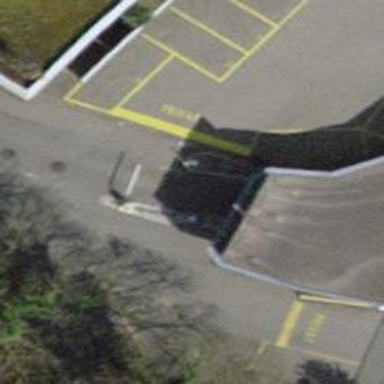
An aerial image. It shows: Parking entrance.